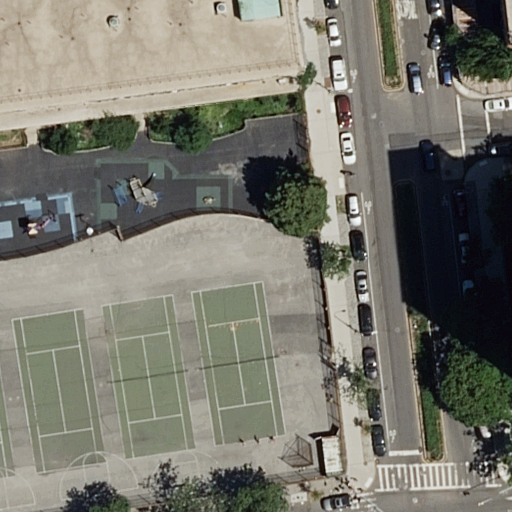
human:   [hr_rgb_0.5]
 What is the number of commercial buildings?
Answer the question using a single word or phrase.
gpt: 0

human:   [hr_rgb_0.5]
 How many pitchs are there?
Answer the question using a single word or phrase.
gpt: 4

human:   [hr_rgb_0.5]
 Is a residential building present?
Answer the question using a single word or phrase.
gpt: yes

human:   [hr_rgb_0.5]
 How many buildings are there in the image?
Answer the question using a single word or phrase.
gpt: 2

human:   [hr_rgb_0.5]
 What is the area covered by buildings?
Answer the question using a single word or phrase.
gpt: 1868m2

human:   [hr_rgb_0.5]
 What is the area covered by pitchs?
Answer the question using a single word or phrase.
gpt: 1848m2

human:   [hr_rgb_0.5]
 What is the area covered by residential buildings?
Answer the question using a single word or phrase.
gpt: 7m2

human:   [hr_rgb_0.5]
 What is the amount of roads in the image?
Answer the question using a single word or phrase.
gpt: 5

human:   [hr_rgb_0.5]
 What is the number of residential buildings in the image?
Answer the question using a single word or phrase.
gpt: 1

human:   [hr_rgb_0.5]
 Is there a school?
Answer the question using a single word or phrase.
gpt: yes

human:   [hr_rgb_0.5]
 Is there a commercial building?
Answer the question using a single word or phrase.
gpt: no

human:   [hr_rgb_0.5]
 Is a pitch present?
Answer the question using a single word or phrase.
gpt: yes

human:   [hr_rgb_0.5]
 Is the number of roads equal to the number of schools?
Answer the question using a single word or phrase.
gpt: no

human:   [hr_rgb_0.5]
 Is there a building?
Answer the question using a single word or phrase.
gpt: yes

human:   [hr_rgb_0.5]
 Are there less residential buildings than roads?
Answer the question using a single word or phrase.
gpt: yes

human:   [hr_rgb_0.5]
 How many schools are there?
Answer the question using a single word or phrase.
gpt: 1

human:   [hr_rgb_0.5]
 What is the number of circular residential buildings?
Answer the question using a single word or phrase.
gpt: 0

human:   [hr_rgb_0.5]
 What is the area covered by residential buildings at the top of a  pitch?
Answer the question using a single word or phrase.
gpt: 7m2

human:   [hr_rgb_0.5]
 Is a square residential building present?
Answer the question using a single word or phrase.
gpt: no

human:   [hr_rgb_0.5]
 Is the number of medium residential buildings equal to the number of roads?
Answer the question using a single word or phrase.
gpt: no

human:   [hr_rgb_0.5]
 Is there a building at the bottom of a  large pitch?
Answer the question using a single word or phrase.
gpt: no

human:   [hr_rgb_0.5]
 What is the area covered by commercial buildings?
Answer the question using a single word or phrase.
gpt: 0m2

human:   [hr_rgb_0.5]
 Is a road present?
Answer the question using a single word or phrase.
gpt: yes

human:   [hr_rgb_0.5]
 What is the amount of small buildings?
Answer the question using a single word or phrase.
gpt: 1

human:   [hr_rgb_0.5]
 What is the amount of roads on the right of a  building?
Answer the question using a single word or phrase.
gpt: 5

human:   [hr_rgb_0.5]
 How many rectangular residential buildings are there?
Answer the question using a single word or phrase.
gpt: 1

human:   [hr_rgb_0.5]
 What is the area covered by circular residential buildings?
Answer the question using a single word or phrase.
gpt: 0m2

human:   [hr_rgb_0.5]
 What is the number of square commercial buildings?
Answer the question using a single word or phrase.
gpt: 0

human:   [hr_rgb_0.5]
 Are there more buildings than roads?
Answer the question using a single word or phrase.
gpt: no

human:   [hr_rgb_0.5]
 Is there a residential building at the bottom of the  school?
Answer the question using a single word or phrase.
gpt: no

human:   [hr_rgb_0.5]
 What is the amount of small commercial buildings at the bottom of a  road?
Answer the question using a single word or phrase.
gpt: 0

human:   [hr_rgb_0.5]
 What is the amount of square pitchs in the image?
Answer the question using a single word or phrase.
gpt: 0

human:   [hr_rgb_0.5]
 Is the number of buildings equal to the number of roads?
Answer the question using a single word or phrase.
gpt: no

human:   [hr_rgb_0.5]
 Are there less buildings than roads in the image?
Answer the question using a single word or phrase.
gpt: yes

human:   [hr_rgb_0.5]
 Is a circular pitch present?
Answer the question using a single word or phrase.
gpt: no

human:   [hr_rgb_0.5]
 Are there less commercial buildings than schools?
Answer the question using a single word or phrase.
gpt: yes

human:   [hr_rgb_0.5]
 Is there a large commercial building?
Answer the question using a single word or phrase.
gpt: no

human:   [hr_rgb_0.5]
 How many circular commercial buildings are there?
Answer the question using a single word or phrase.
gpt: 0

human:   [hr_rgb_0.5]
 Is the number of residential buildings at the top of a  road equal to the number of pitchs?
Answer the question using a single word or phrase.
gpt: no

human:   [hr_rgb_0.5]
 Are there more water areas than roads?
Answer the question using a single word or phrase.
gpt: no

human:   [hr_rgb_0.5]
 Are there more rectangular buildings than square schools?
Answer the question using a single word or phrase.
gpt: yes

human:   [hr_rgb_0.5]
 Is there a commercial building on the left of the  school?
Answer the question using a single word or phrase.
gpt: no

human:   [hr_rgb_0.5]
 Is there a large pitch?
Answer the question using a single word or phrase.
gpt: no

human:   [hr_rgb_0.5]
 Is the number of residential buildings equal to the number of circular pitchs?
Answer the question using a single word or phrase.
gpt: no

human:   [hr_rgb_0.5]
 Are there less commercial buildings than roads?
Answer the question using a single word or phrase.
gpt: yes

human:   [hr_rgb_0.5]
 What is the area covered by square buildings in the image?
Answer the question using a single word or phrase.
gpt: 0m2

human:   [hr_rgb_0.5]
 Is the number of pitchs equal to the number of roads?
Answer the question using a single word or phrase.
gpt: no

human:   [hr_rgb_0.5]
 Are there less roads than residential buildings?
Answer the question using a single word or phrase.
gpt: no

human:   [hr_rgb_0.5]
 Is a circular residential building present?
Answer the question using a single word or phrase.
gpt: no

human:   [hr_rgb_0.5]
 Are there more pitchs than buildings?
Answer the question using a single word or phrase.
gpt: yes

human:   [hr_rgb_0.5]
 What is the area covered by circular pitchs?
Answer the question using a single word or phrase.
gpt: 0m2

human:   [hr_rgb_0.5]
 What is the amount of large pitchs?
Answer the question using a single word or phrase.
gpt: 0

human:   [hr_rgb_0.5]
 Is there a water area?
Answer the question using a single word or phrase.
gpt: no

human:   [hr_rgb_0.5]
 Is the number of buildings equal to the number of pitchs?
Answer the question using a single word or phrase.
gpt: no

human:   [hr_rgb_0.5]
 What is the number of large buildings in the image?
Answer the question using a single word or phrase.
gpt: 1

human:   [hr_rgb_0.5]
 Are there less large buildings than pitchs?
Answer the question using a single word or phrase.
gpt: yes

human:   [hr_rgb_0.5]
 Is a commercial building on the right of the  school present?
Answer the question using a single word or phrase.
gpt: no

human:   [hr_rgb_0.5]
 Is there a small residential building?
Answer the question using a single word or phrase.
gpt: yes

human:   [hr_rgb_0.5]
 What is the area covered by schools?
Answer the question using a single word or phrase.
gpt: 6m2

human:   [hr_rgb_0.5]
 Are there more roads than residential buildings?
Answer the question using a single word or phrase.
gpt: yes

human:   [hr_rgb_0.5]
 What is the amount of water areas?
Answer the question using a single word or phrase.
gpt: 0

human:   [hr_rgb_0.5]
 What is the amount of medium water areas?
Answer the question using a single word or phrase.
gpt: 0

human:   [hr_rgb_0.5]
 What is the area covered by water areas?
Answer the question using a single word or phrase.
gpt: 0m2

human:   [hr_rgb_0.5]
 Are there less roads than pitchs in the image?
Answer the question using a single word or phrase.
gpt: no